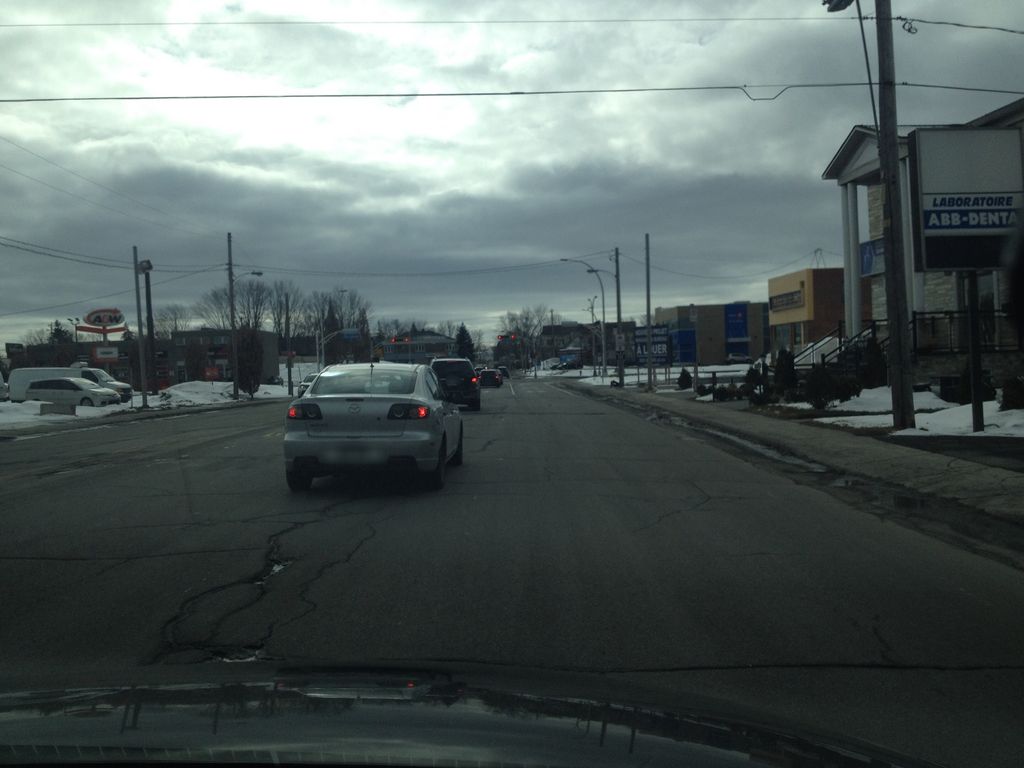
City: montreal